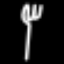
Label: fork